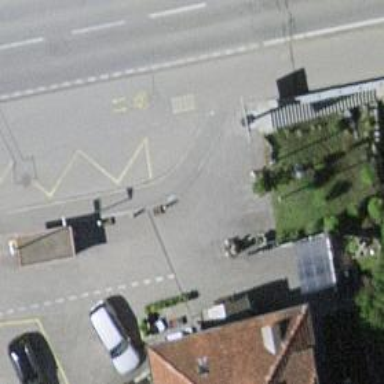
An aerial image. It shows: Bus stop with sheltered platform for public transport.